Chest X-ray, AP view. Patient: 58 years old, sex M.
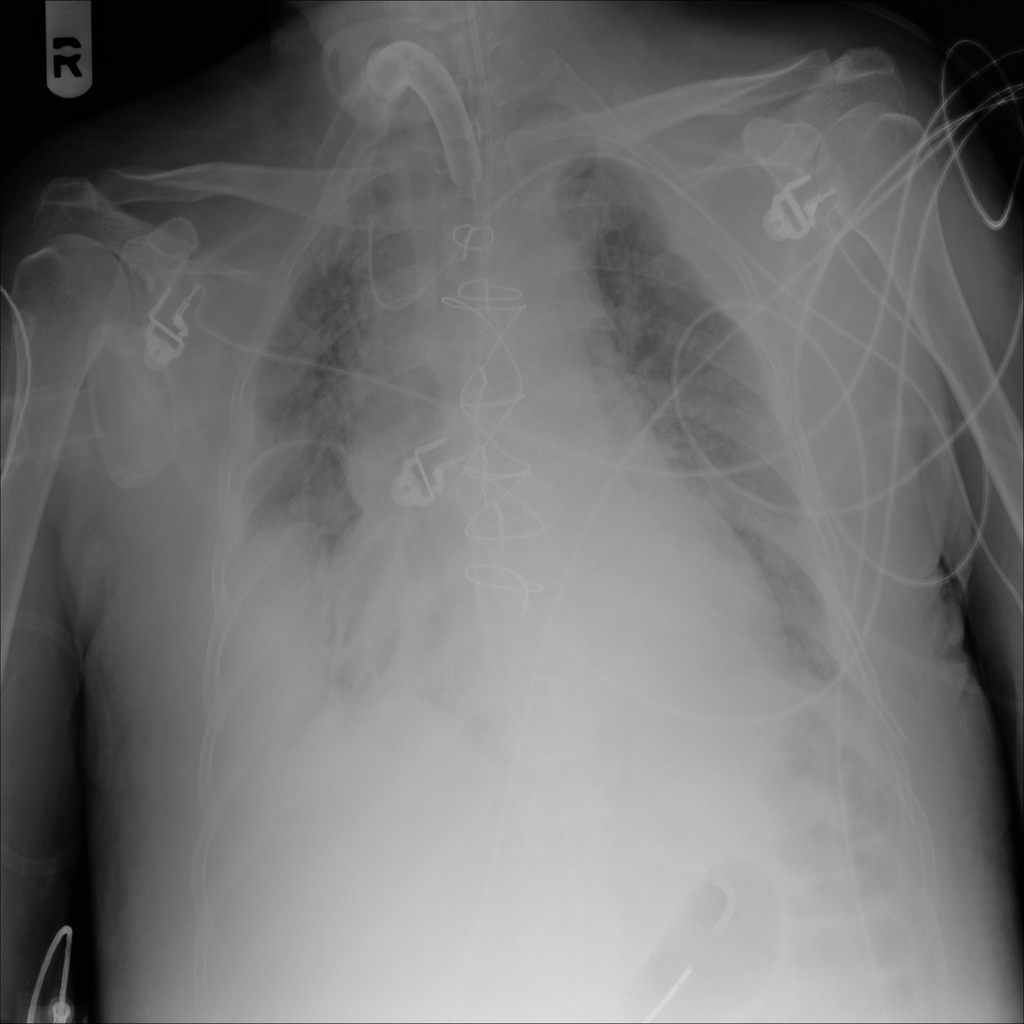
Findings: Cardiomegaly